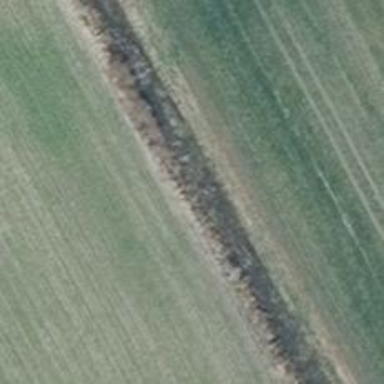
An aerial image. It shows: Track with grade 5 tracktype.